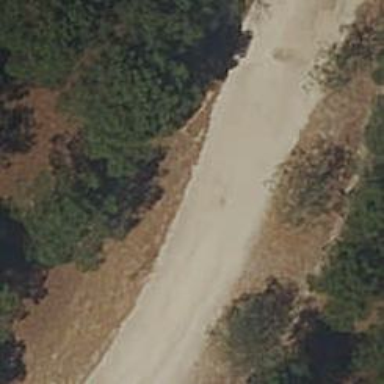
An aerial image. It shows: Dirt path.